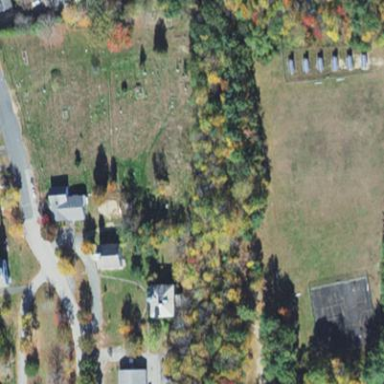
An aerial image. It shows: Cemetery.